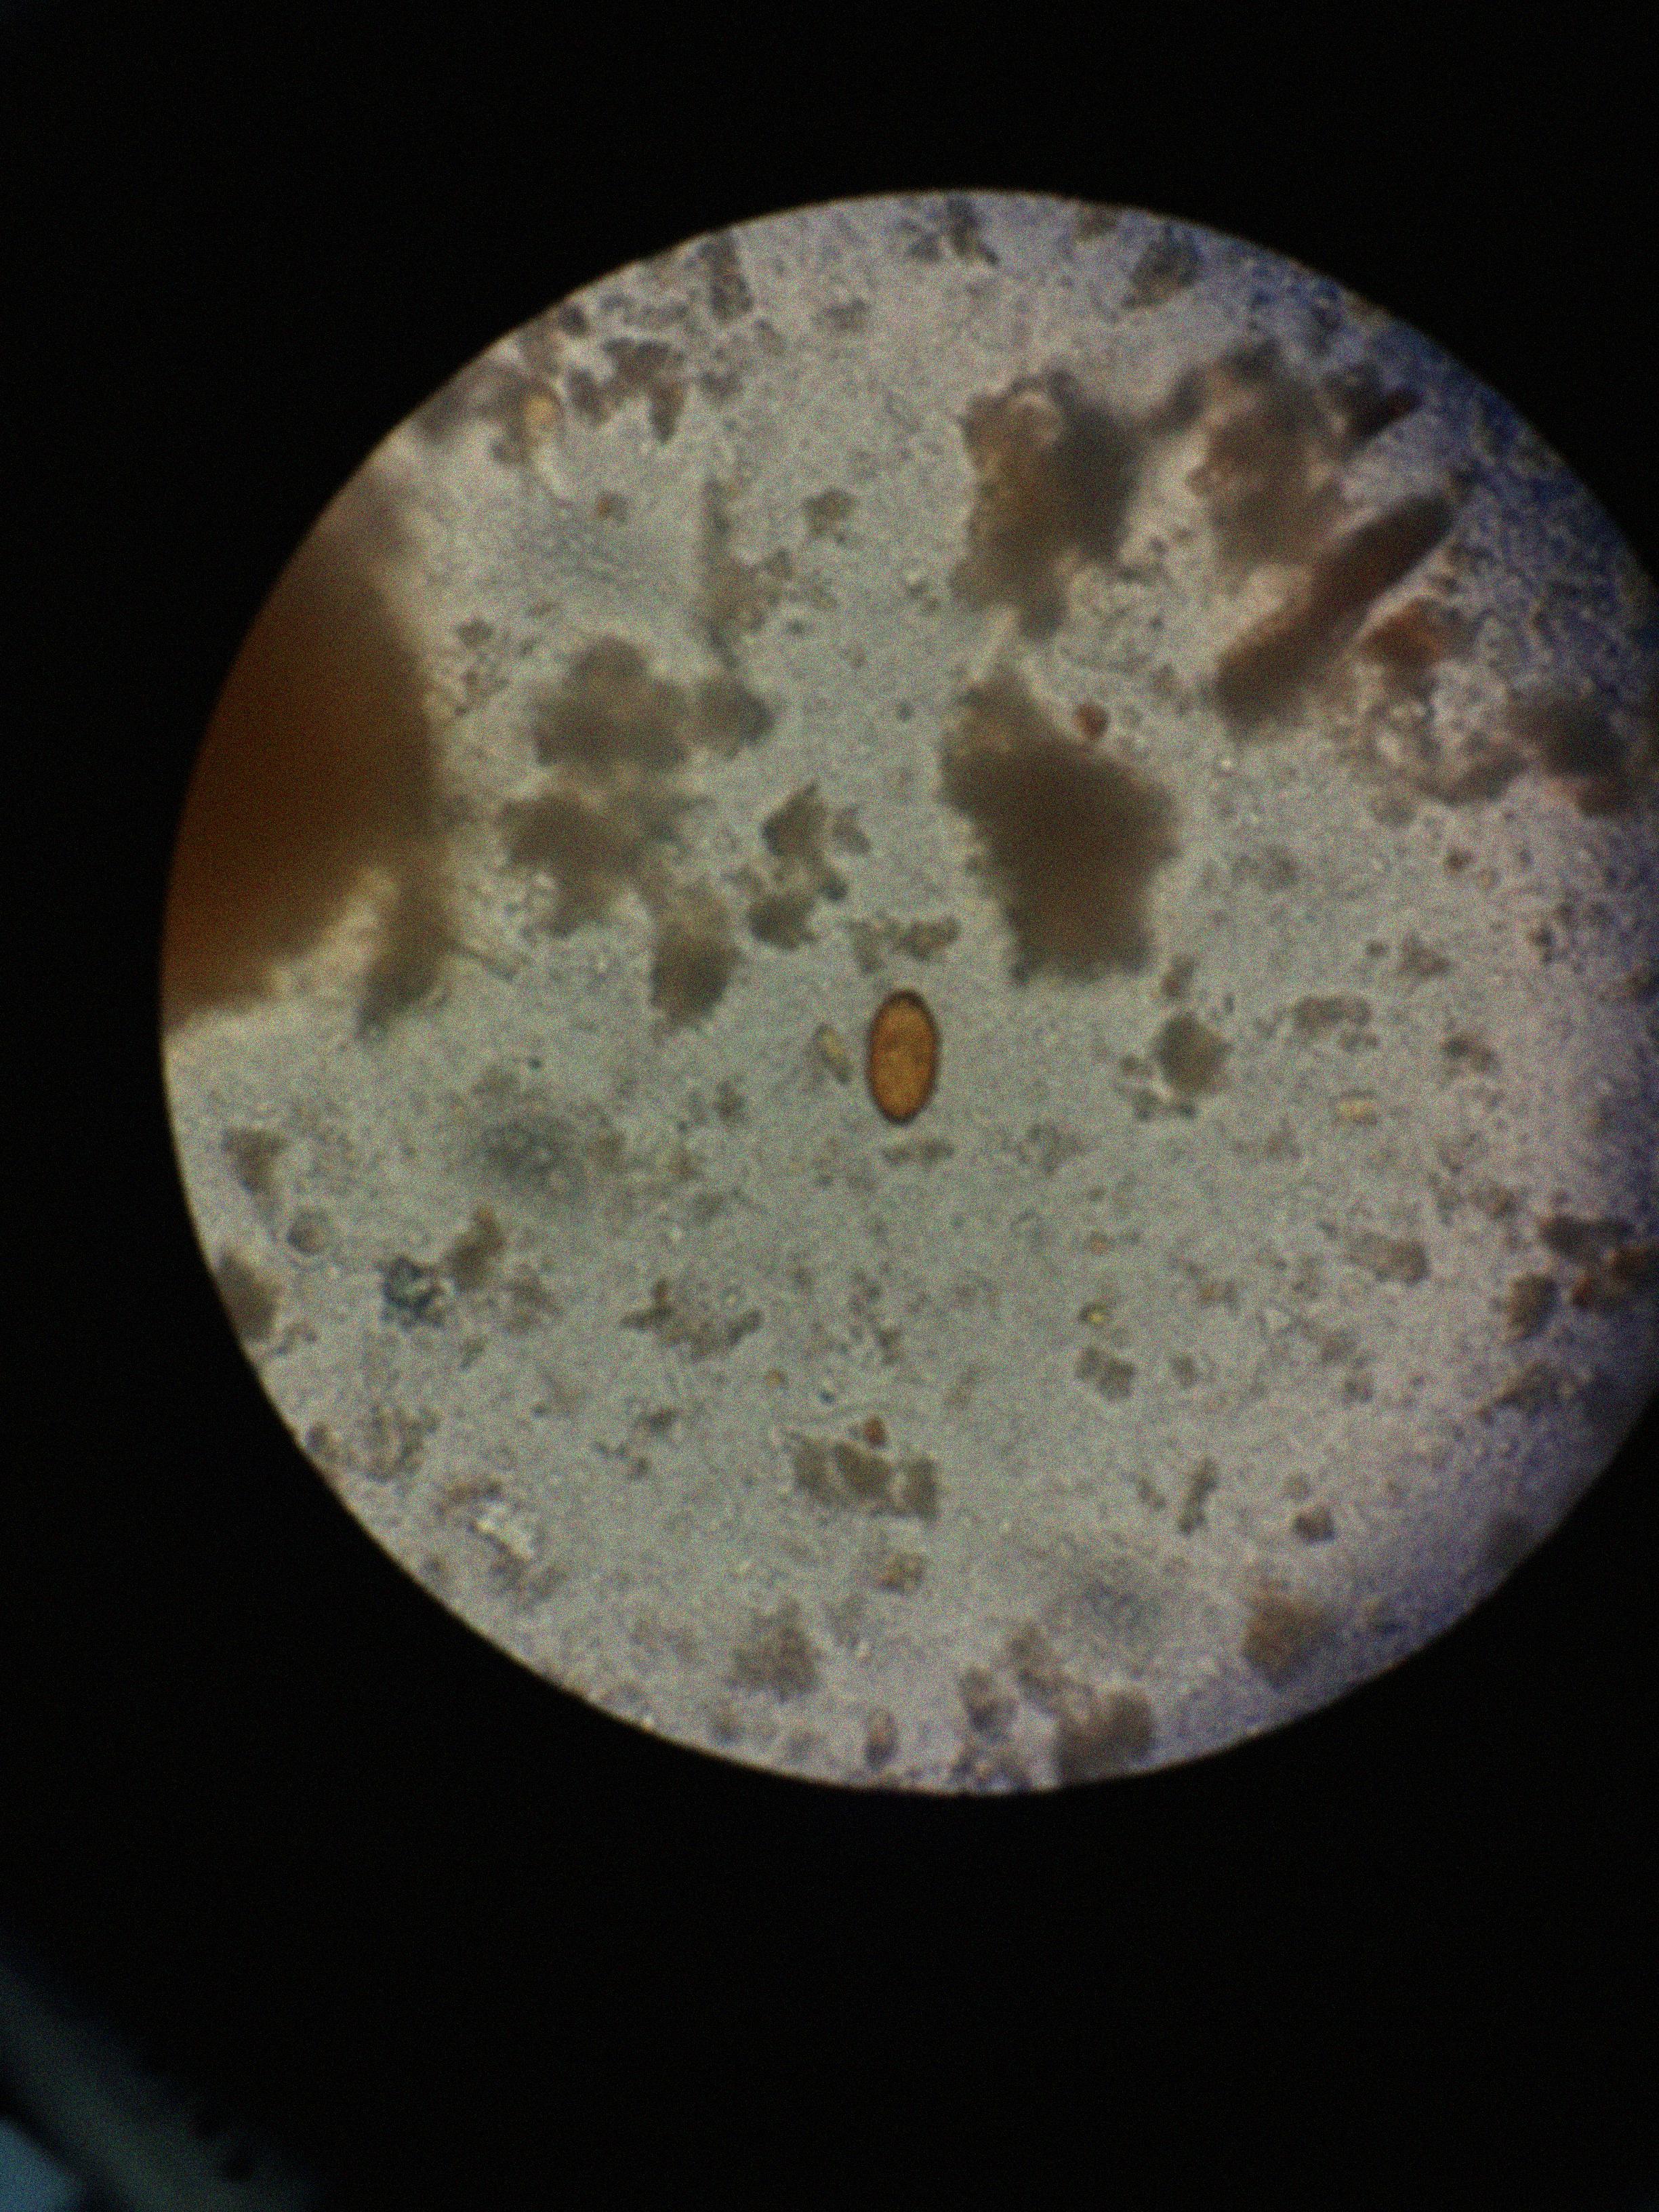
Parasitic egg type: Trichuris trichiura